Question: I'm creating an Access database to hold student internship information. The issue I'm having is I have three tables that have a one and only one relationship with the internship table (Assignment, Supervisor Evaluation, and Student Evaluation).
Since Access doesn't allow a table to have more than one auto generated number, I can't let the internship table create the ID number for each of the three tables. So, I'm not sure how to make it so when we enter data into these tables forms, I can assign it specifically to an internship. Any advice?

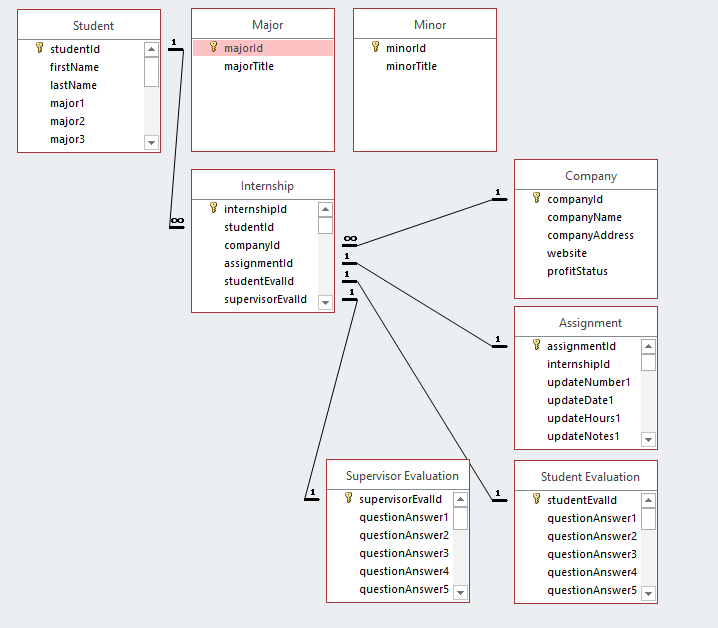
Answer: 1-1 relationships always smell like they should be merged into one table. This is particularly so if they are actually 1-1 and shouldn't be 1-0,1. In the latter case, if the dependent information can be missing and will be missing in a majority of cases, it might be helpful to separate it away into a table of its own. But even this can be expressed by giving 'null' values to certain attributes.
Now if, for some reason, you insist on those 4 tables, there are two ways to go for the primary keys. One is, for the dependent tables, not to declare the primary key as auto-generated, but just as a number, and to assign to it the autogenerated value of the Internship record. Another is to auto-generate a primary key for each of the dependent tables, and have a foreign key in the Intership table for each of them. As I consider the entire construct of those dependent tables as unnecessarily complicated, I can't give a recommendation on which of these ways to prefer.
There is another concern I have about your data model. Your tables have those attributes like answer1, answer2, ... Now if you have a small fixed amount of those attributes, this might be okay. But could you have a larger set of fixed questions, maybe for each type of internship, that might vary dynamically and can't just be expressed by a fixed column structure? In that case you would need something like
'''
Question(id, text)
Internship(id, ...)
Answer(id, internship_id, question_id, student_answer, supervisor_evaluation)
'''
So your cardinalities would be
'''
Internship 1-----0,n Answer 0,n------1 Question
'''
Same for the other details of the internship.